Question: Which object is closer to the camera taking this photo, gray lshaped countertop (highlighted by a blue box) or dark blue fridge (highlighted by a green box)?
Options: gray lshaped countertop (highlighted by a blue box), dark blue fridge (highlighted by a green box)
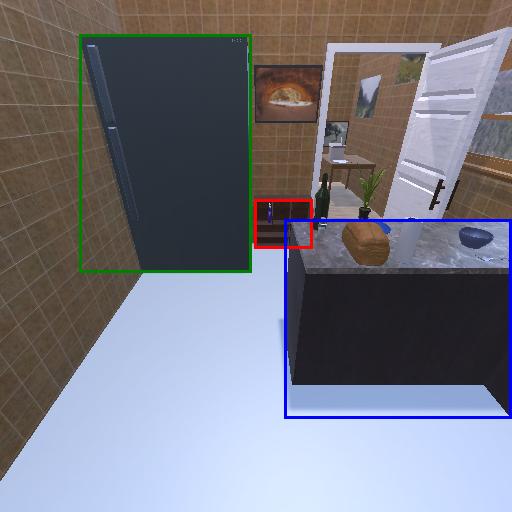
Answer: gray lshaped countertop (highlighted by a blue box)